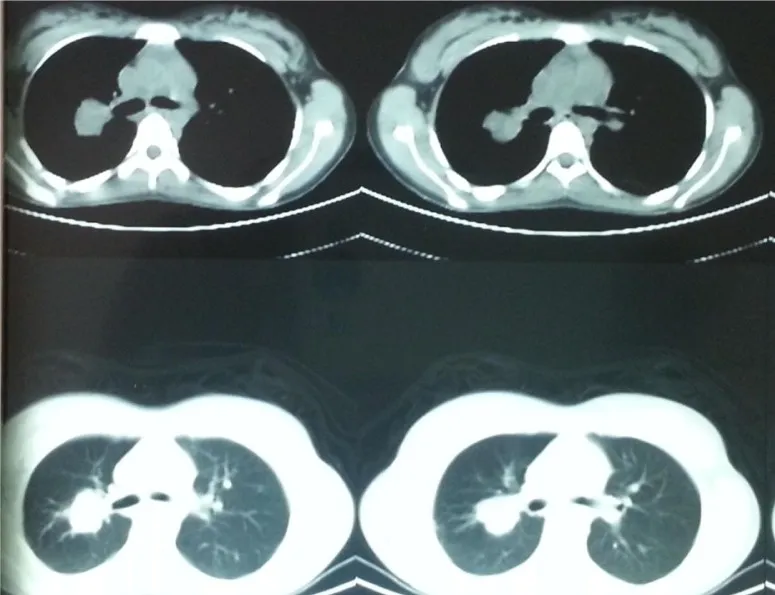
CT finding.
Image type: radiology (ct)